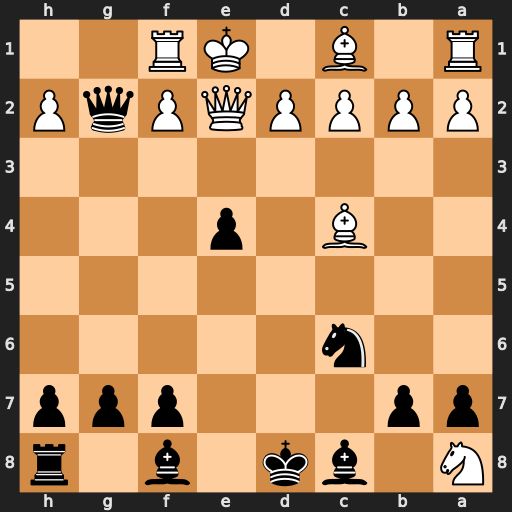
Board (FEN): N1bk1b1r/pp3ppp/2n5/8/2B1p3/8/PPPPQPqP/R1B1KR2
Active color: b
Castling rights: Q
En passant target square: -
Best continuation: Nd4 Qh5 Nxc2+